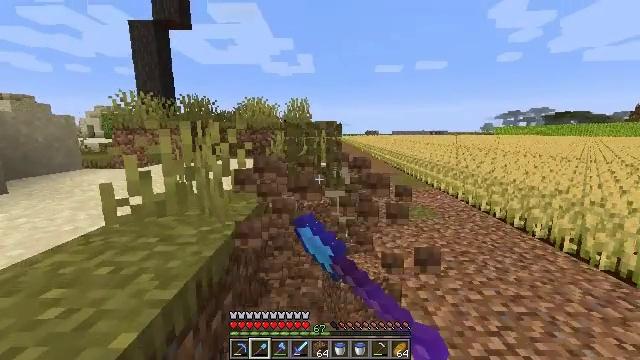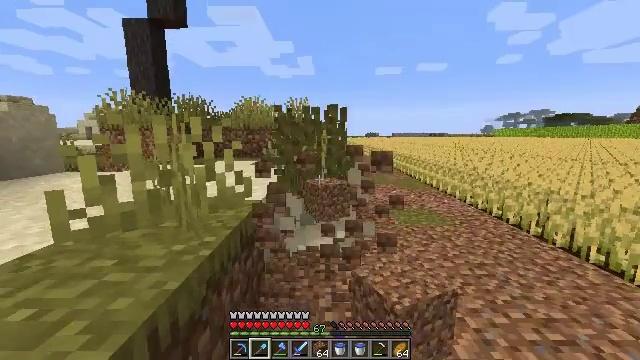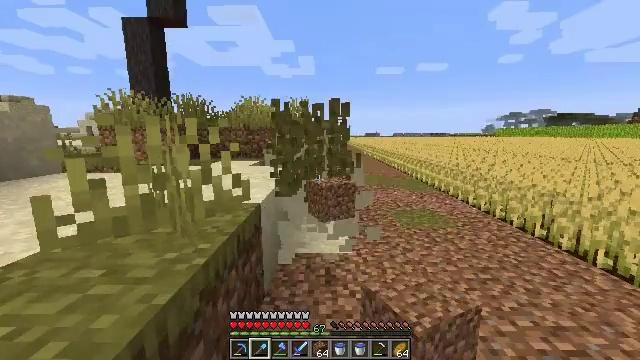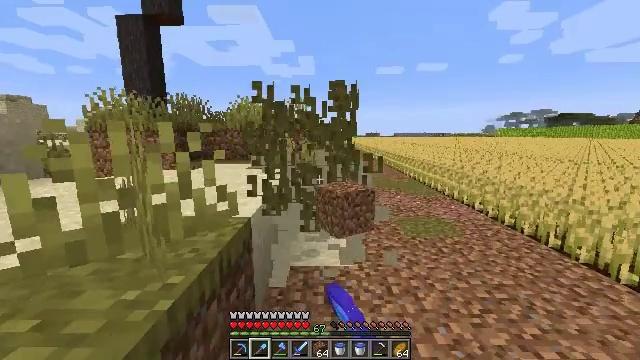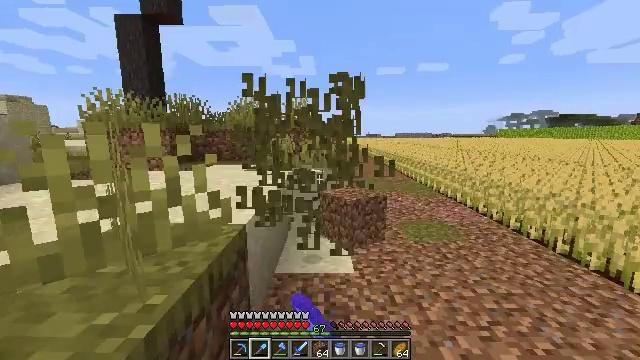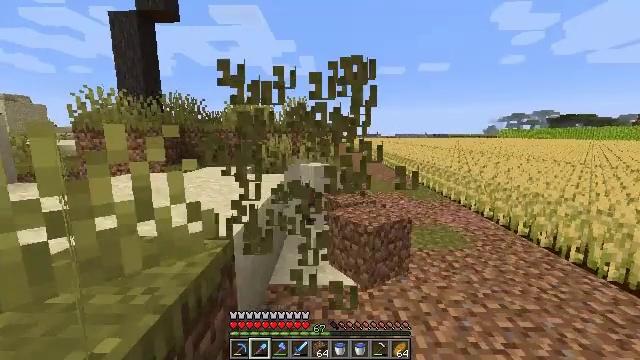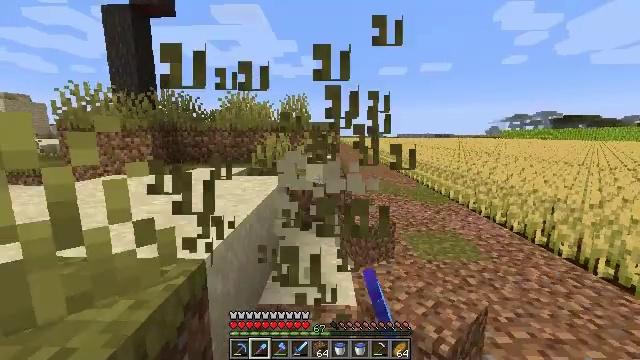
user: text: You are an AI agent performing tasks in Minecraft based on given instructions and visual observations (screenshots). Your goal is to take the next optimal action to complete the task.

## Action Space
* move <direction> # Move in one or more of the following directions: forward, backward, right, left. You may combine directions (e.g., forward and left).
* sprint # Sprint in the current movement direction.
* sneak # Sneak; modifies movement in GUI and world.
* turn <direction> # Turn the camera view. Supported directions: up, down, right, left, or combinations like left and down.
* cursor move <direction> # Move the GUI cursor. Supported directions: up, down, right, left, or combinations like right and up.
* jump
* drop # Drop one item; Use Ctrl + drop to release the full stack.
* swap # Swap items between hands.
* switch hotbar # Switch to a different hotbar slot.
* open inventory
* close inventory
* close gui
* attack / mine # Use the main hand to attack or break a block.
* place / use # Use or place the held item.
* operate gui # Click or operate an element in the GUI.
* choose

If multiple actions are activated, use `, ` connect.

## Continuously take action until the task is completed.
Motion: motion action
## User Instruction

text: Dig up some sand.
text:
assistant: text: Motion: move forward, attack / mine
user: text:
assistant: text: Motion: move forward, attack / mine
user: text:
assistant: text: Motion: move forward, attack / mine
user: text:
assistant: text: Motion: move forward, attack / mine
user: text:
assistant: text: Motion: move forward
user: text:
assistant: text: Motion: move forward
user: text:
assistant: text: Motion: no_op